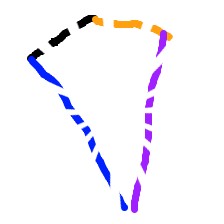
Shape: kite